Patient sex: M
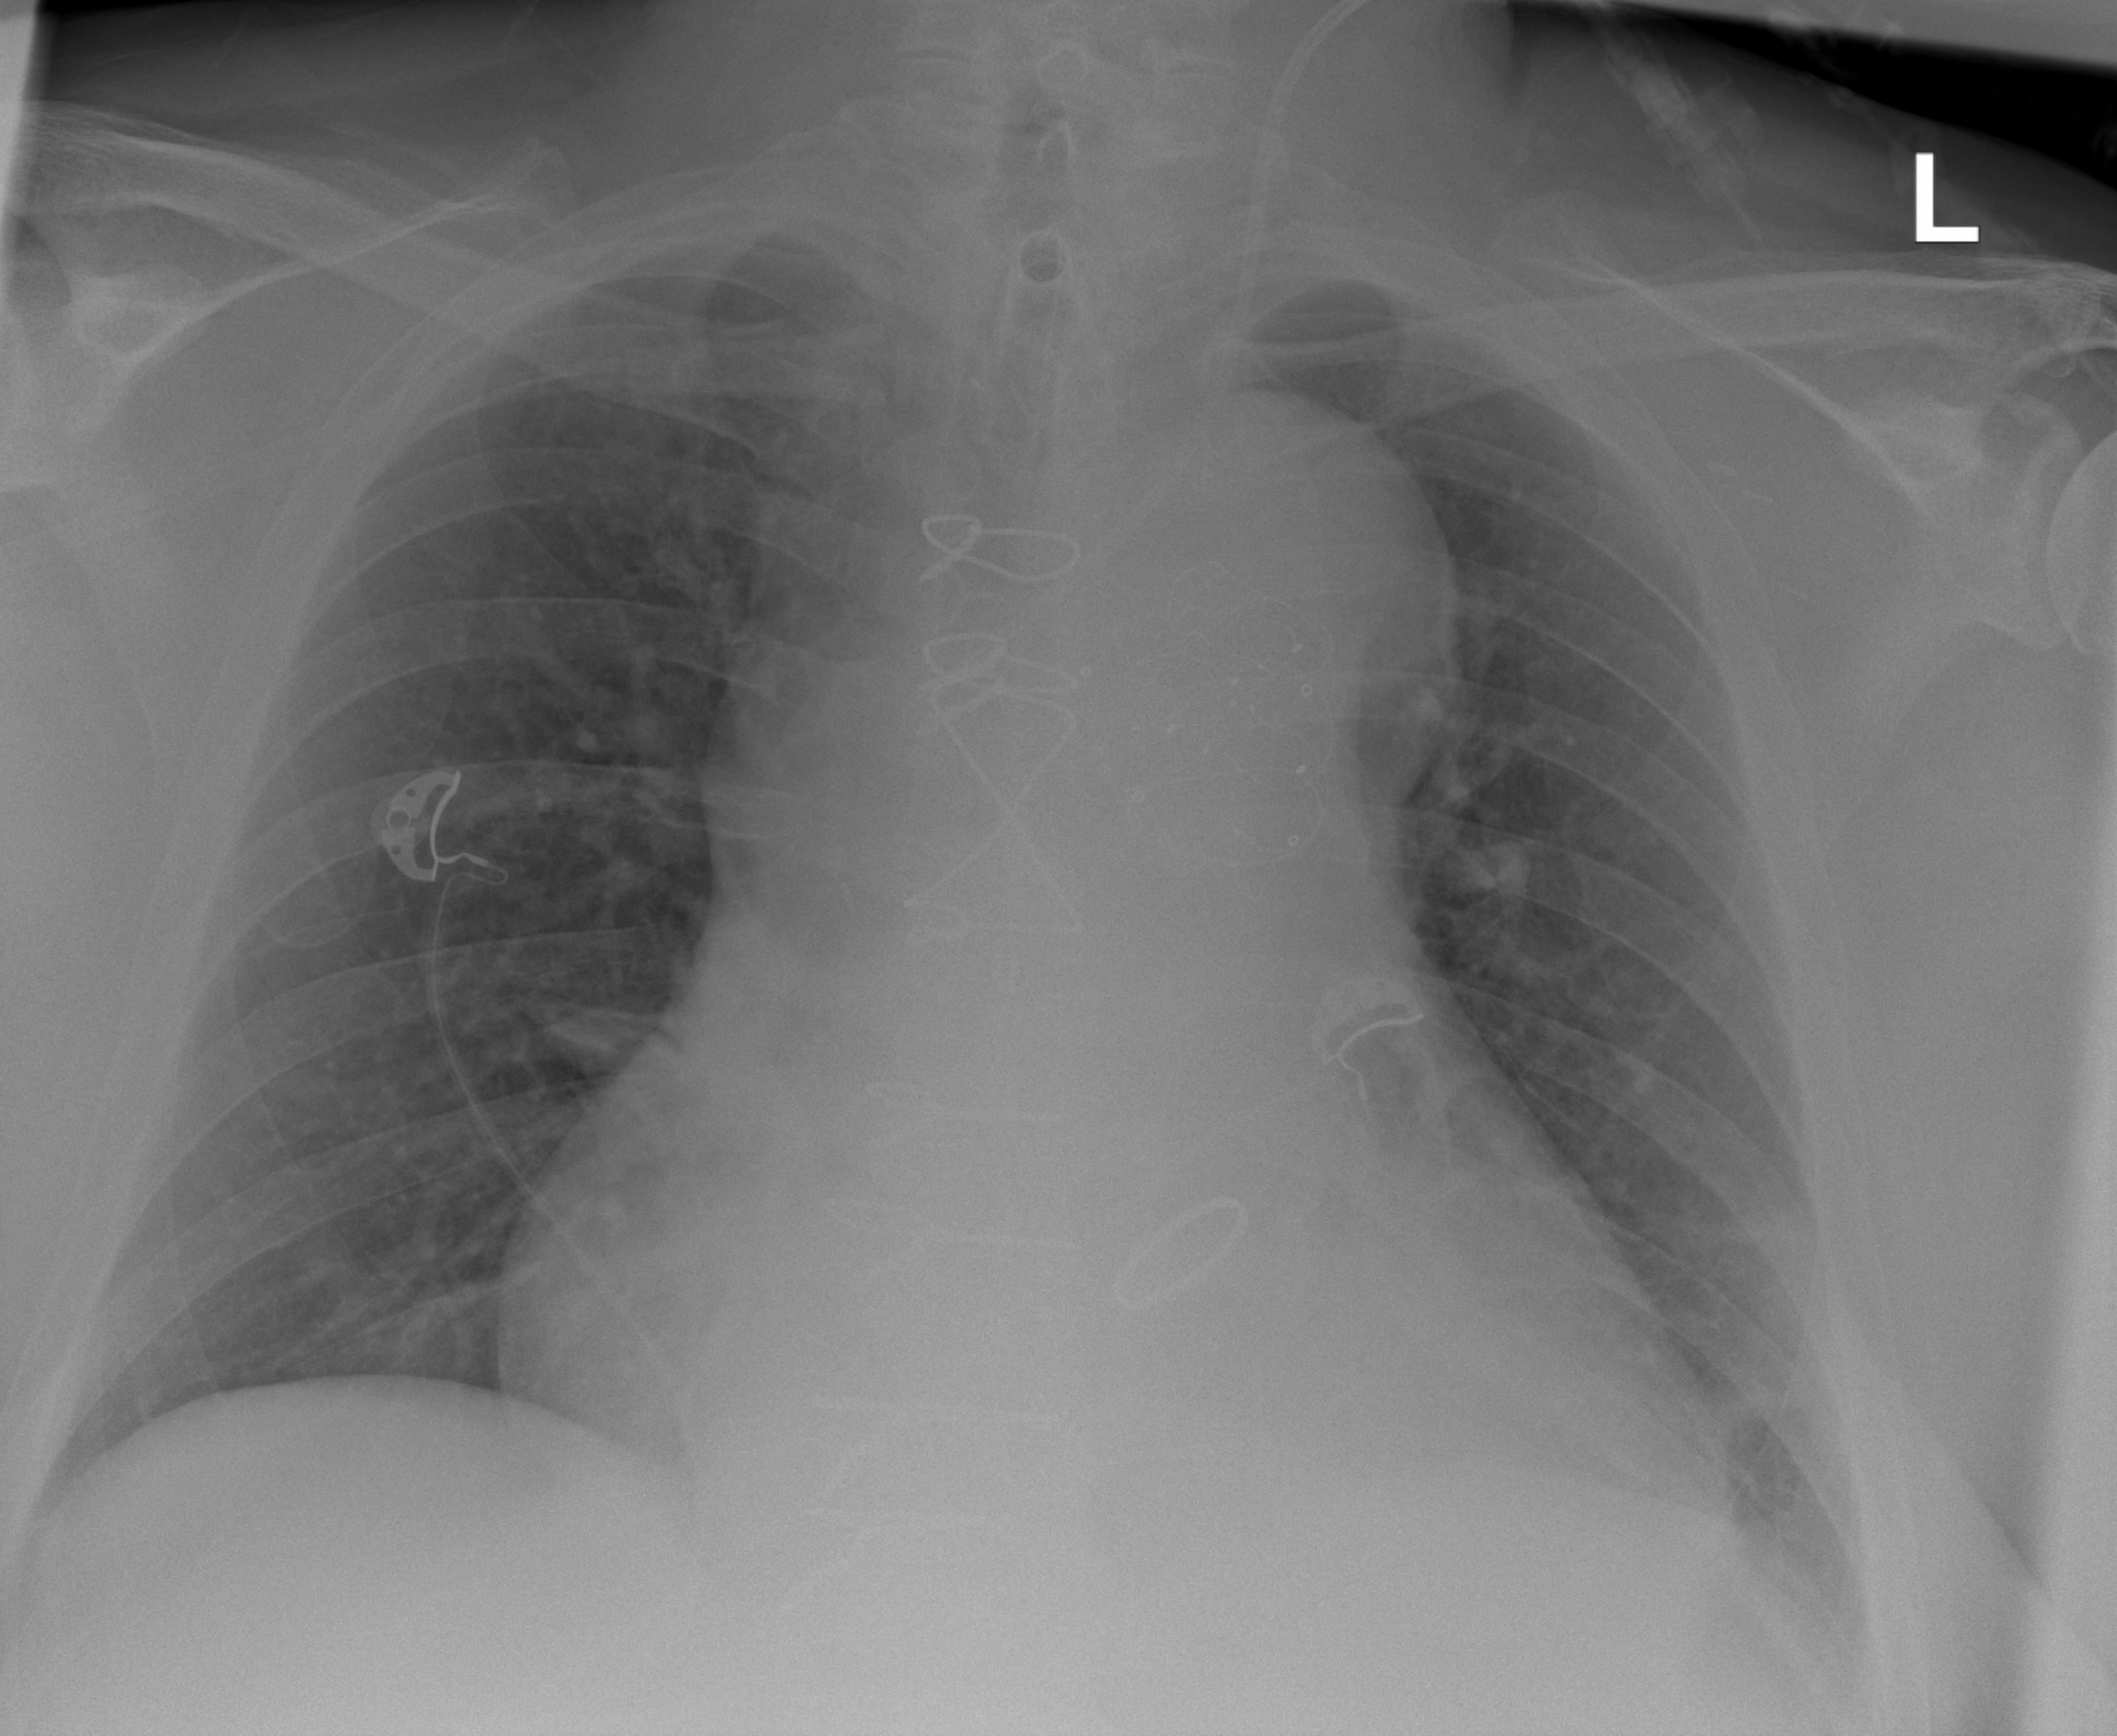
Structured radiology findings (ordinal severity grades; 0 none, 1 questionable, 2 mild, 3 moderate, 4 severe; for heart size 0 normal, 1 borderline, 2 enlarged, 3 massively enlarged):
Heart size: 3
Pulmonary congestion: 2
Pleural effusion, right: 0
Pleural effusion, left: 2
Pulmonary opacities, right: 0
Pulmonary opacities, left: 0
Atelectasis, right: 0
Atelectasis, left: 2